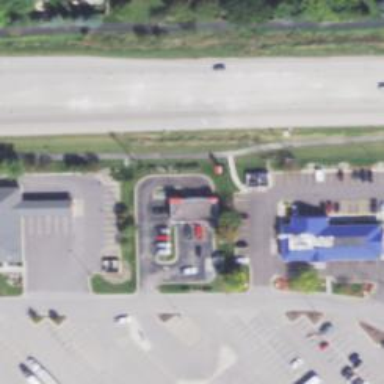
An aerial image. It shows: Outdoor area.